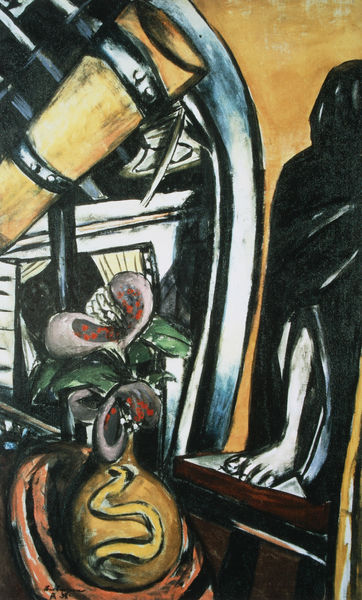
Titel: Atelier (Nacht), Stillleben mit Fernrohr und verhüllter Figur
Künstler: Max Beckmann
Standort: Frankfurt am Main
Institution: Sammlung Deutsche Bank
Schlagwörter: blau, fuß, mann, schatten, umhang, weiß, gelb, grün, ocker, ausschnitt, blume, fenster, frau, grau, licht, schwarz, stuhl, tisch, tür, zimmer, blüte, rot, tuch, expressionismus, flasche, wand, falten, mensch, tod, figur, gewand, stoff, pflanze, statue, stillleben, vase, bein, blumenvase, abstrakt, tor, gestalt, umriß, form, gebogen, schlange, beckmann, herz, fernrohr, trichter, verhüllt, unterschenkel, rohr, max, füllen, max beckmann, metallen